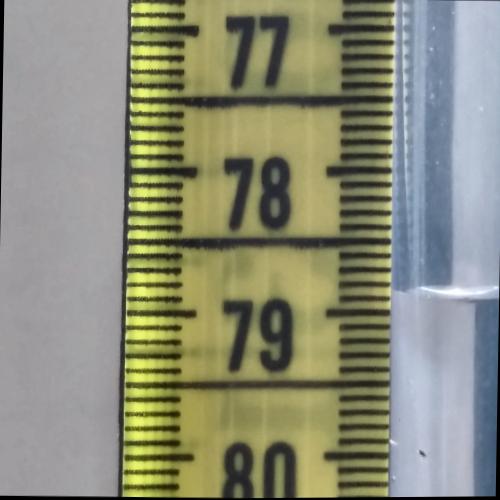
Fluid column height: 78.9 cm